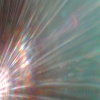
Label: sunburn